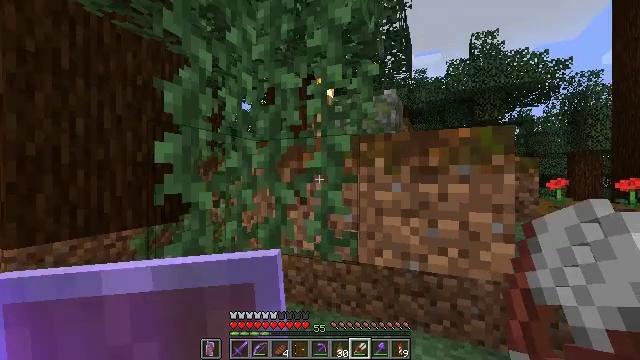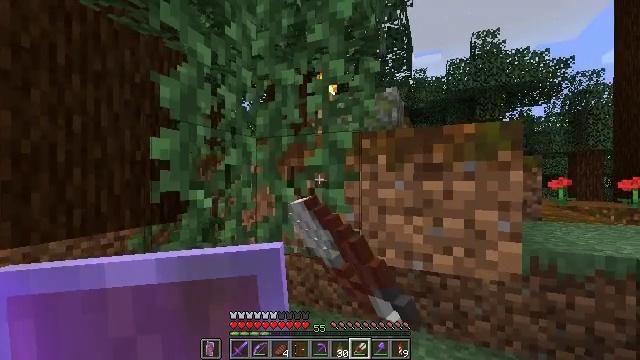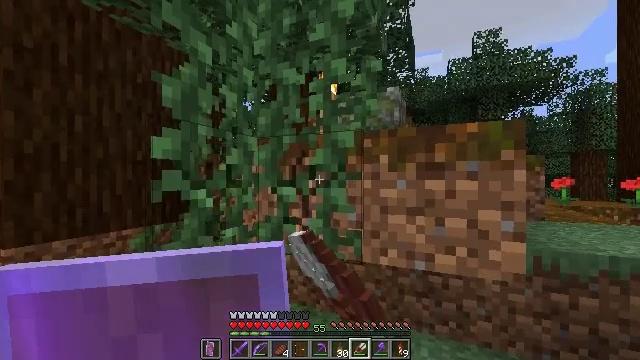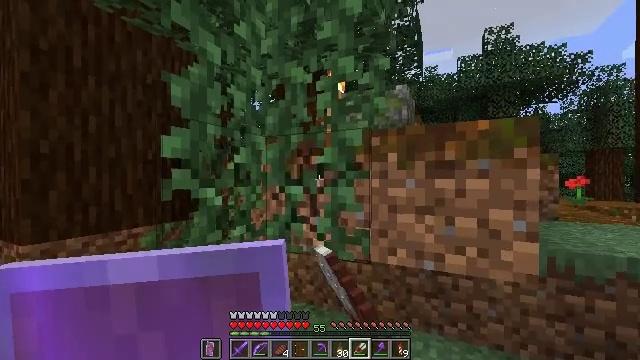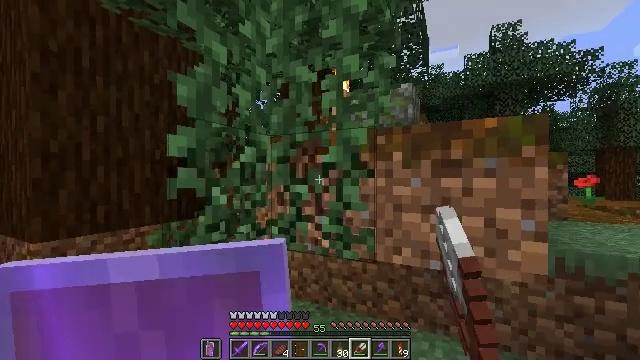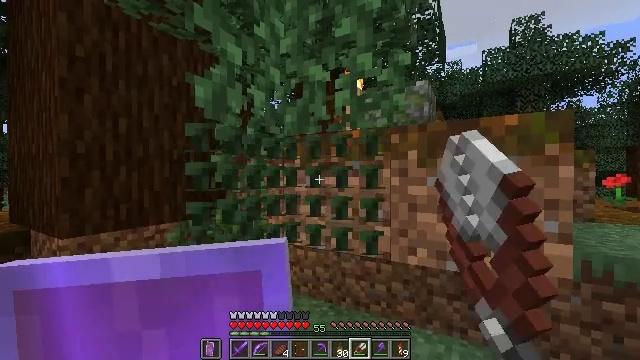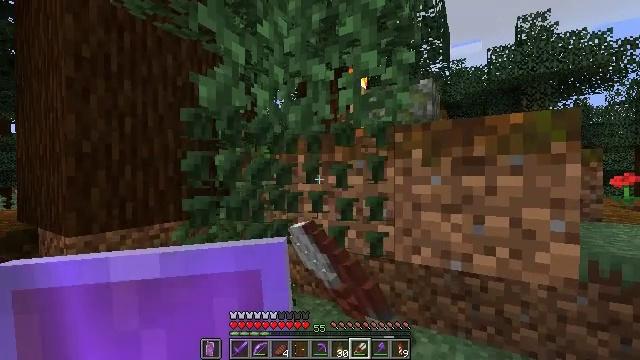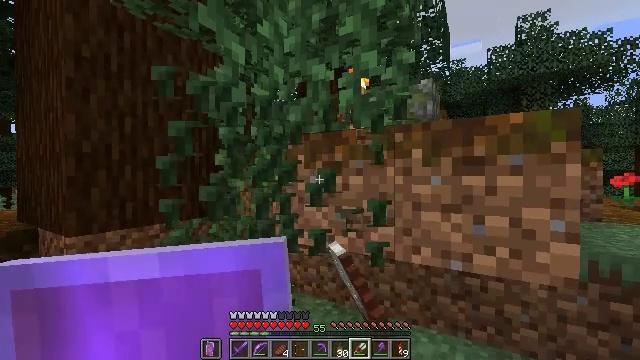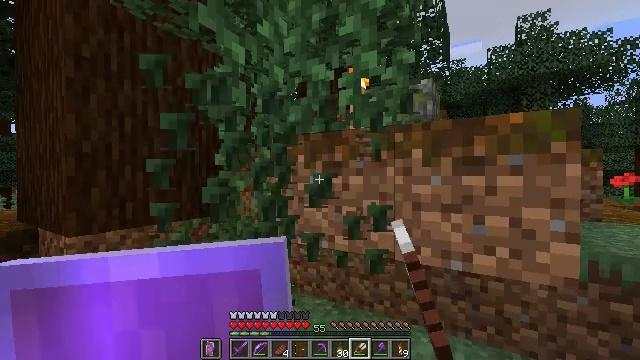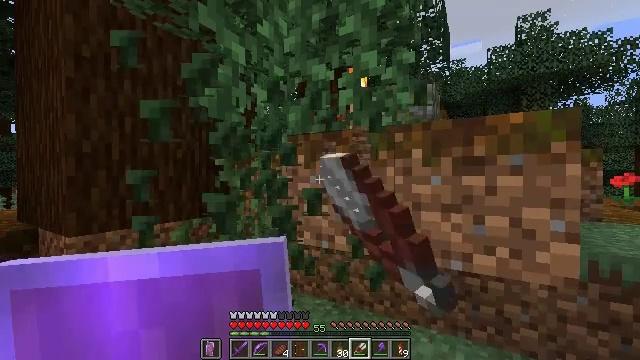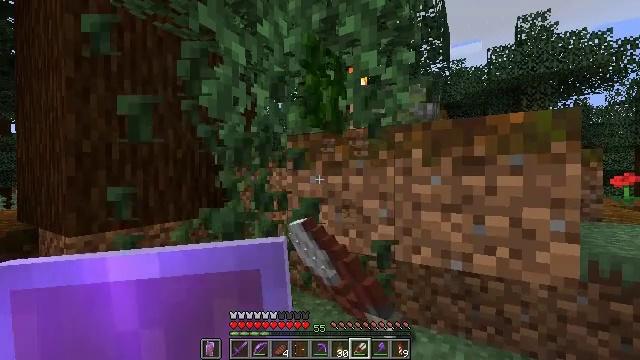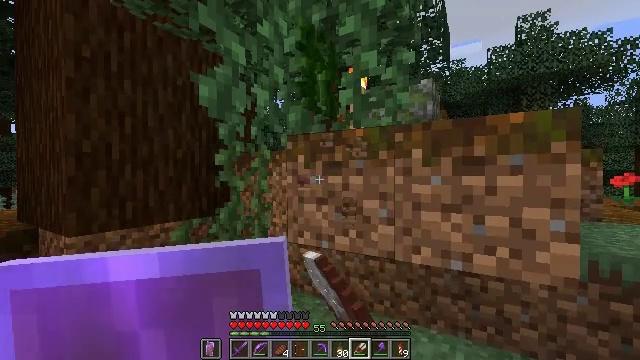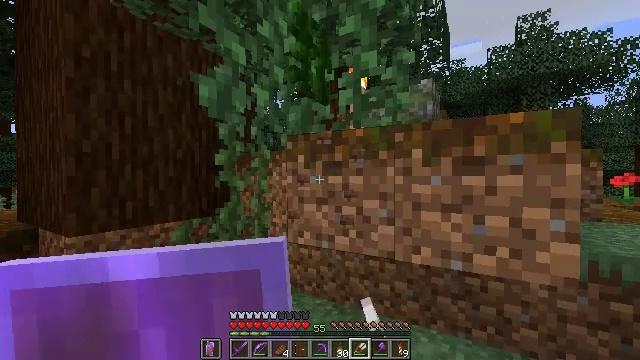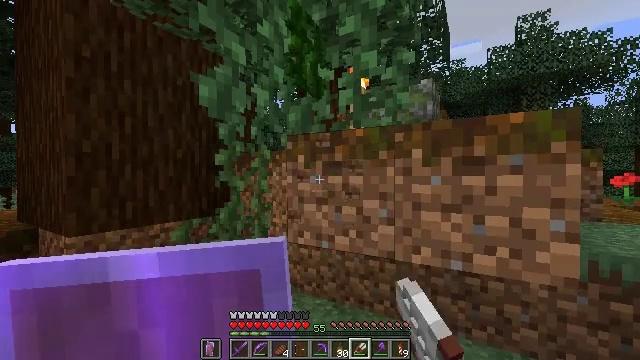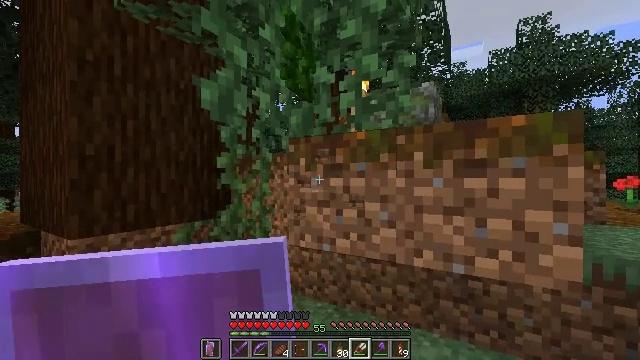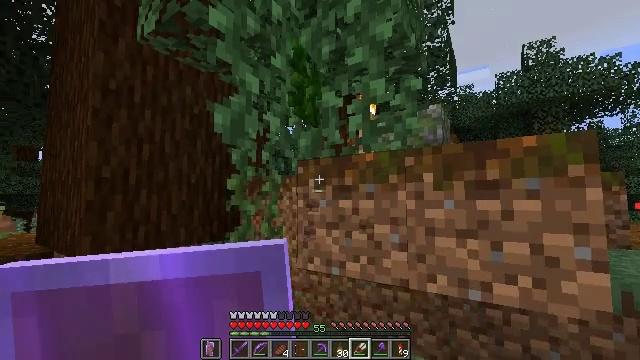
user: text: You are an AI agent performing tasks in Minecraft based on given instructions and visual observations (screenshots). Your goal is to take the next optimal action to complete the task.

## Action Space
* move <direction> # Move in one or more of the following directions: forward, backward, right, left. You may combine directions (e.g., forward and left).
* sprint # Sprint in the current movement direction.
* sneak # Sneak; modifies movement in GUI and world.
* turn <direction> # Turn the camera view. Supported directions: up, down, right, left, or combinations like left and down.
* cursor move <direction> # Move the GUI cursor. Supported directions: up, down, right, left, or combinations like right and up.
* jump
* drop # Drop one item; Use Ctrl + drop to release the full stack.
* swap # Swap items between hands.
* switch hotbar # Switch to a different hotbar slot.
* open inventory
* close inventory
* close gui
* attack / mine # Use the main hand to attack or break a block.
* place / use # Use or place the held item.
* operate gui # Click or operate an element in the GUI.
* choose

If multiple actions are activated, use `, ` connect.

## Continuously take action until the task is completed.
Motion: motion action
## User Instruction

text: Remove and gather vines.
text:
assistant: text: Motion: attack / mine
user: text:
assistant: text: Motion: attack / mine
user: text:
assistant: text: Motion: turn left, attack / mine
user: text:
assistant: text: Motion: turn left, attack / mine
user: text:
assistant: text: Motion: turn left, attack / mine
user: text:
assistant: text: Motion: attack / mine
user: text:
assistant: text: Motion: attack / mine
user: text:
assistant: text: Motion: attack / mine
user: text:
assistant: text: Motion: attack / mine
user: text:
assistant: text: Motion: attack / mine
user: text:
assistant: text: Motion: attack / mine
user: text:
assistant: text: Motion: attack / mine
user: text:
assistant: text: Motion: no_op
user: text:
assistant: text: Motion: no_op
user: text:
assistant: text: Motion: turn left and up
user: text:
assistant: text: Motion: turn up
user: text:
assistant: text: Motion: turn up
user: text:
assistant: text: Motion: turn up
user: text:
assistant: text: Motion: turn up
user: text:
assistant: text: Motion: no_op
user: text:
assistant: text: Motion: no_op
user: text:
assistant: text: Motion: no_op
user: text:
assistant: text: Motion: no_op
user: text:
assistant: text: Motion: no_op
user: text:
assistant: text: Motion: no_op
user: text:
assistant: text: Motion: no_op
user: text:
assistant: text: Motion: attack / mine
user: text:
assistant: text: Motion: attack / mine
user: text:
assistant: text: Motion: attack / mine
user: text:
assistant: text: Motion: attack / mine